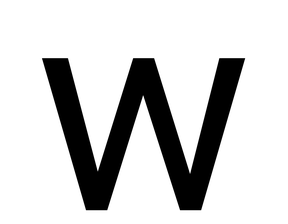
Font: Roboto_Regular